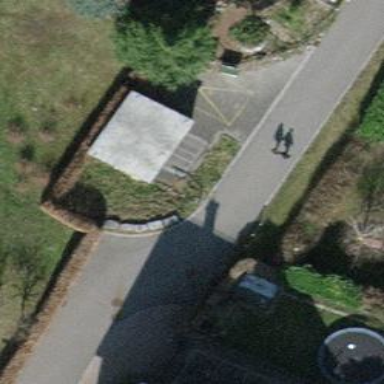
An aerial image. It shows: Cycle barrier.